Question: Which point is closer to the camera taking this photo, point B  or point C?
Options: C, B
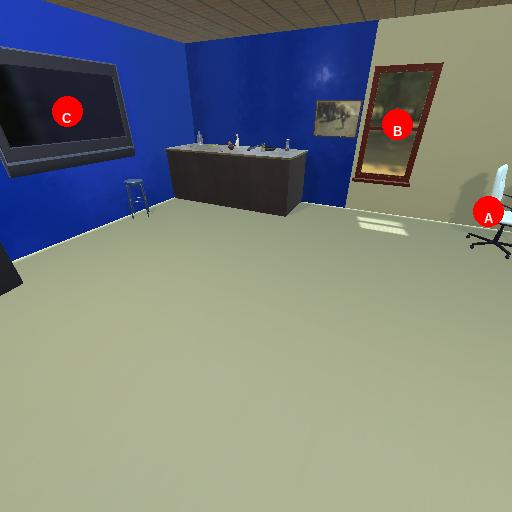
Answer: C